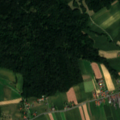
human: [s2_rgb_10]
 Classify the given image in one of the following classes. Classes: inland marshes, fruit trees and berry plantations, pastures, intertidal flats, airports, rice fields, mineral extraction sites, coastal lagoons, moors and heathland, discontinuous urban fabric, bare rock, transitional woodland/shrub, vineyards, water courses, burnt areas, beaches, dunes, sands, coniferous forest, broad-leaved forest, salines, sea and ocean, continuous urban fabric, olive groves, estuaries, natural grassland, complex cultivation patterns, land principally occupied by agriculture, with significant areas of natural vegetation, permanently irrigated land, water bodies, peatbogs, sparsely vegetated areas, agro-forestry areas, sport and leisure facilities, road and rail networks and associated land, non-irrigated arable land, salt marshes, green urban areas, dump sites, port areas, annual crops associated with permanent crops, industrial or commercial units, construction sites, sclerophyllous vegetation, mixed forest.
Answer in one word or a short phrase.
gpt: non-irrigated arable land, complex cultivation patterns, mixed forest